Field crop: maize
Growth stage: 2
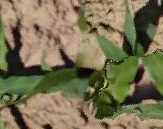
Species: maize